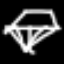
Label: diamond